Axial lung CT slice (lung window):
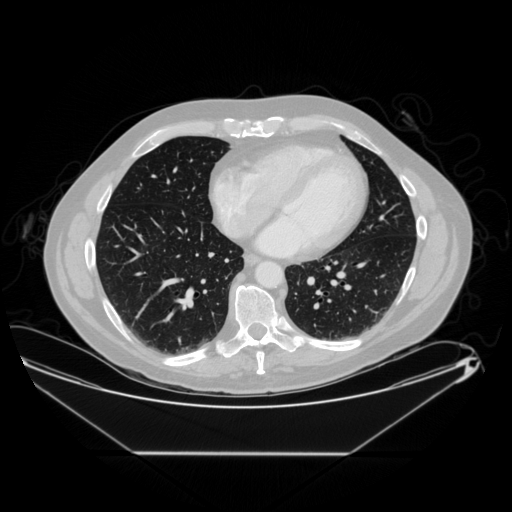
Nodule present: no